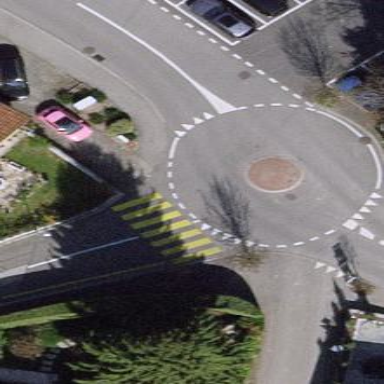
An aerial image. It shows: Roundabout on residential road.